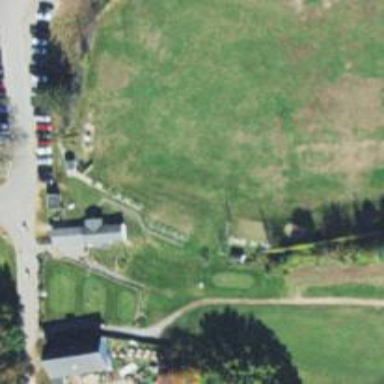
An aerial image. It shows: Golf tee.